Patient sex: M
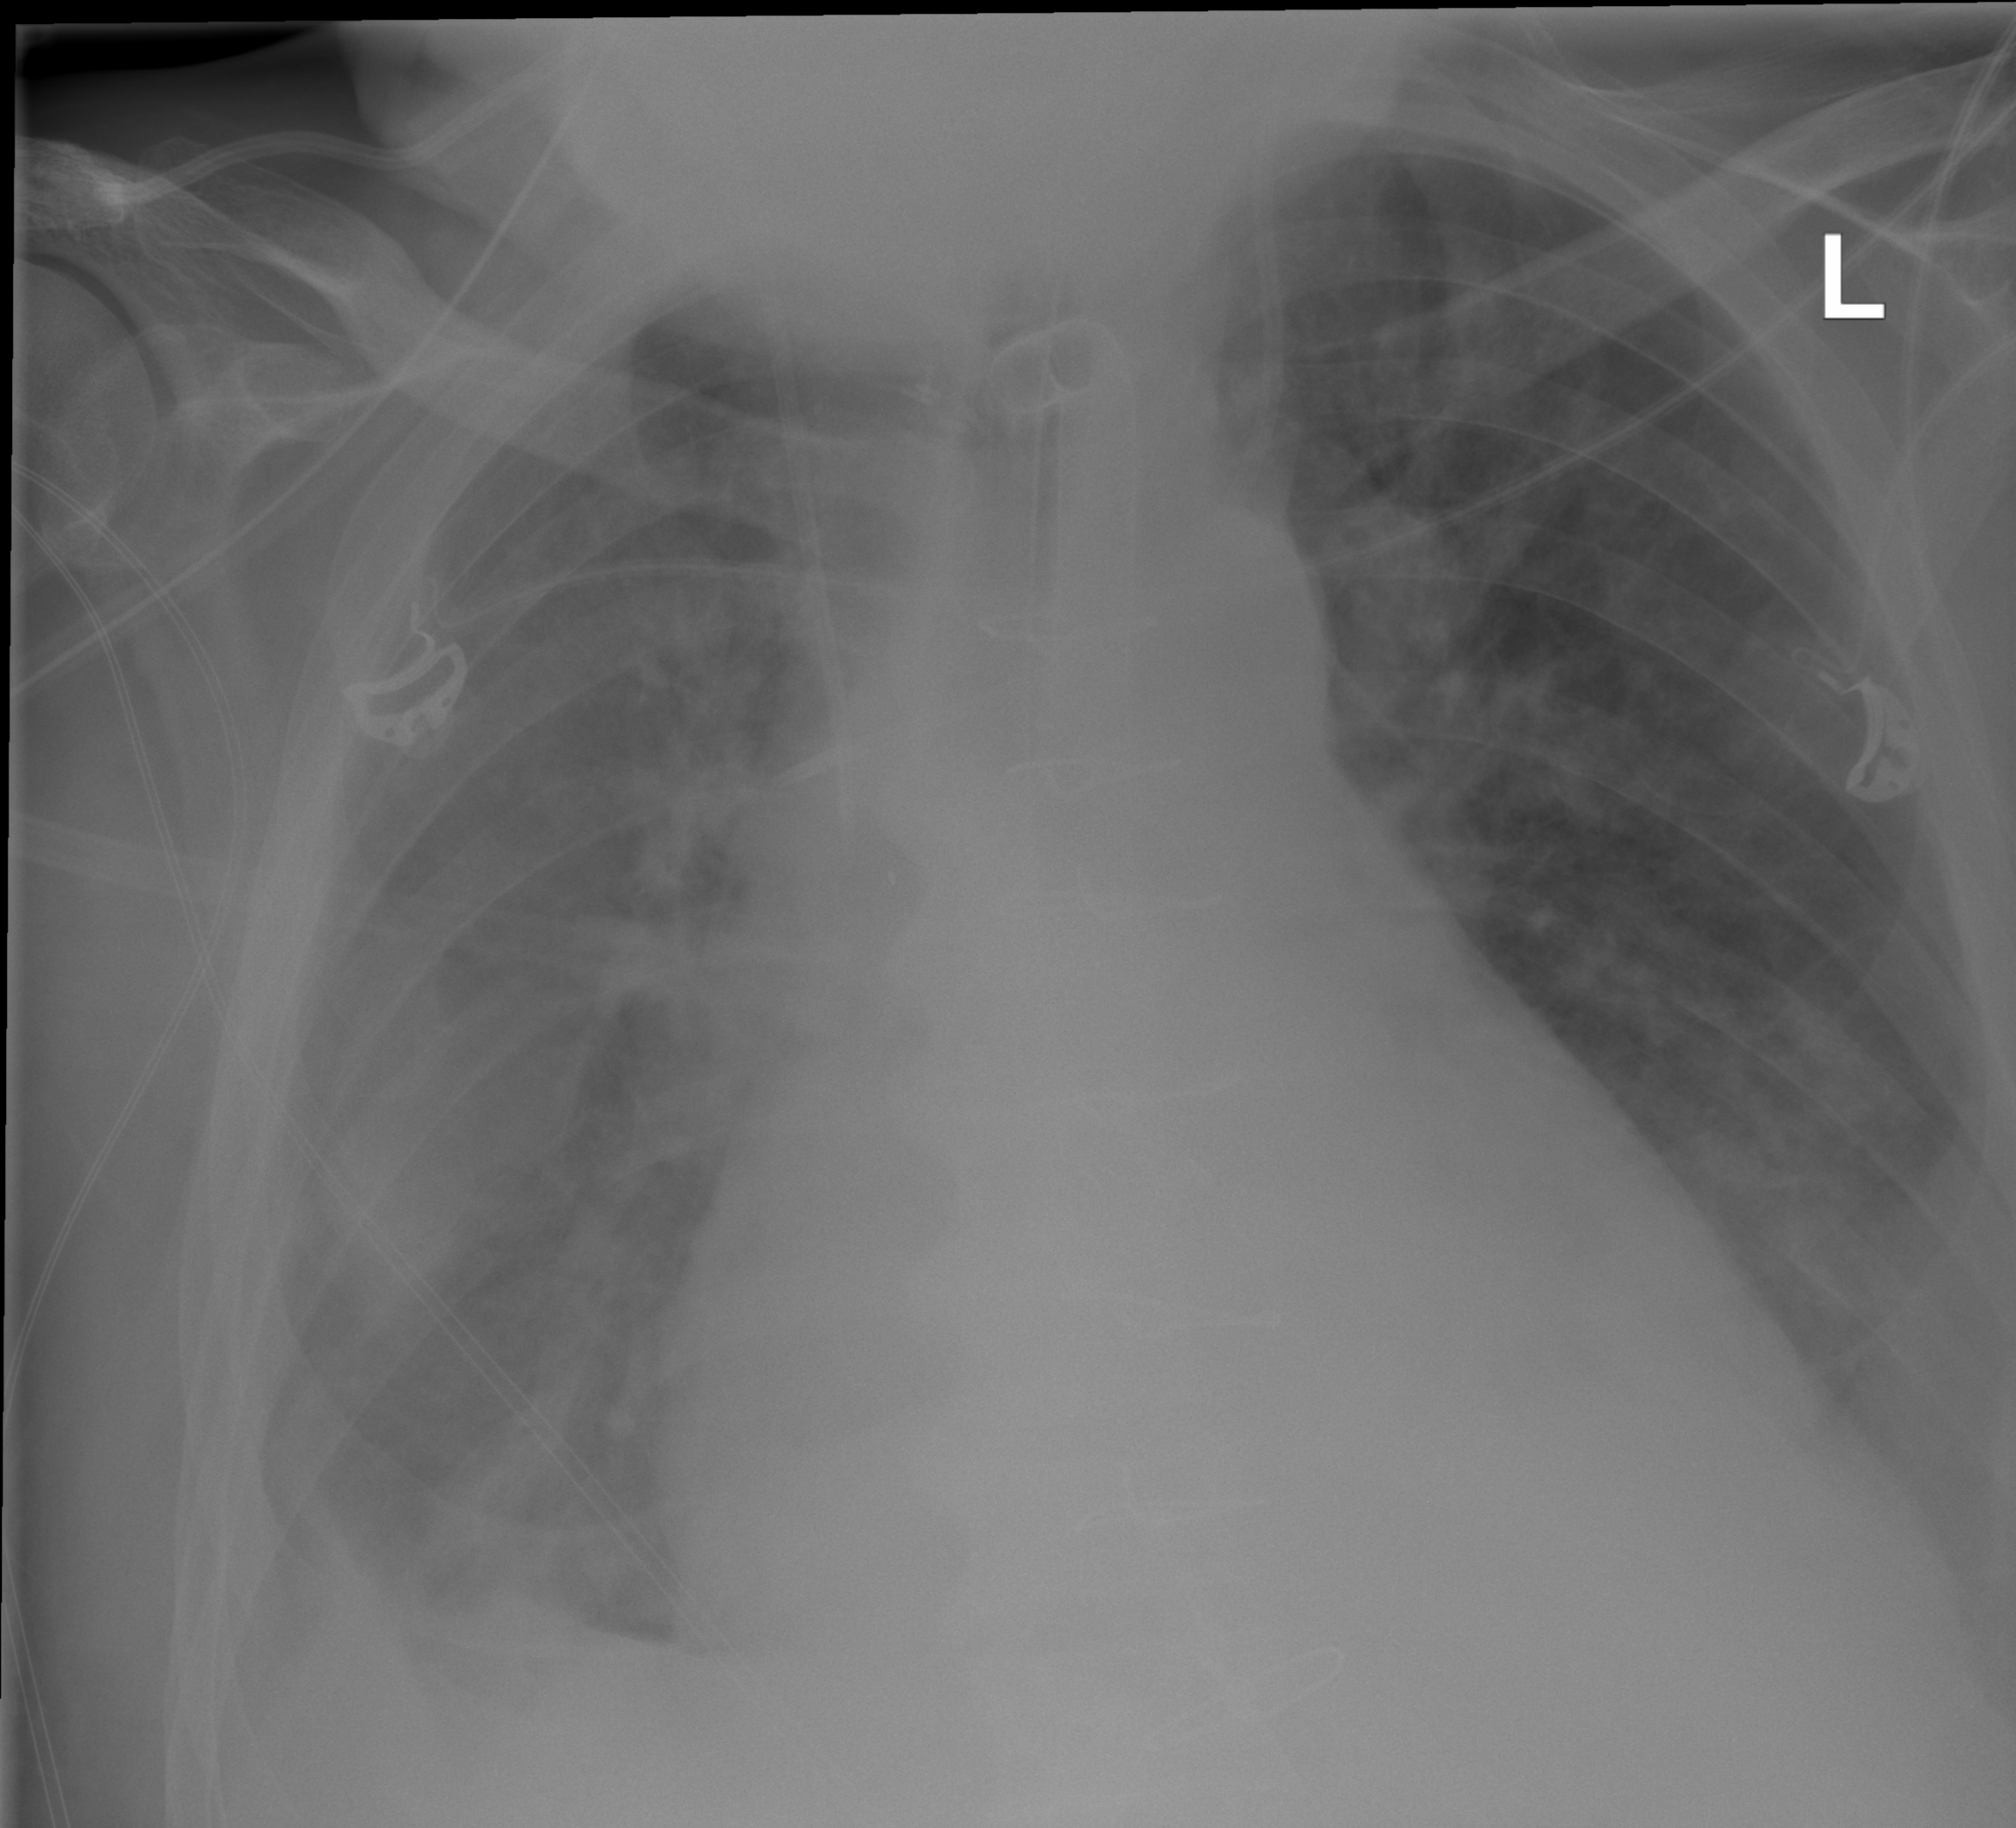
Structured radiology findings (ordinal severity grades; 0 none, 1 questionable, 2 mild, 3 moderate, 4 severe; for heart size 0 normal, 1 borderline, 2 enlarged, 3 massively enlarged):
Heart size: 2
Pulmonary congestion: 2
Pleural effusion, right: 2
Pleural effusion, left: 2
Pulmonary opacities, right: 2
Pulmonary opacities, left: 0
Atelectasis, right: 1
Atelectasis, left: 2